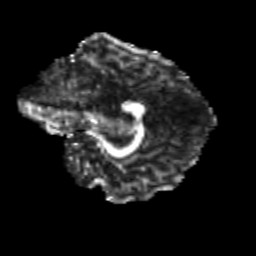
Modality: FA
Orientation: sagittal
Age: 20
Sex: female
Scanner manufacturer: siemens
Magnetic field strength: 3 T
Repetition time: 3.5 s
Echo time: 0.104 s